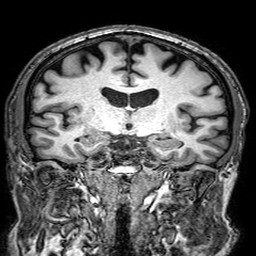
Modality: T1w
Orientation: sagittal
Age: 73
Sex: male
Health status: healthy
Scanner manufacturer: philips
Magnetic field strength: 3 T